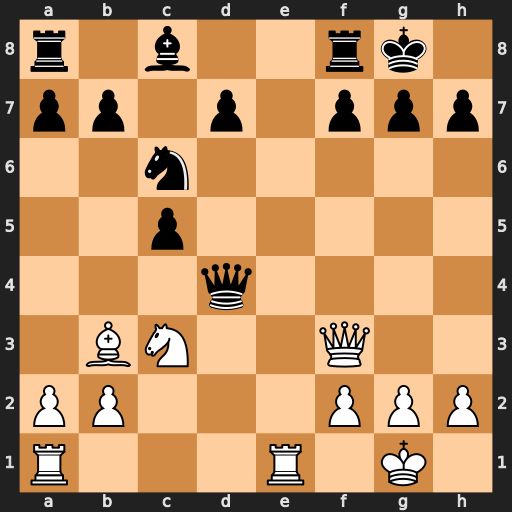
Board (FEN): r1b2rk1/pp1p1ppp/2n5/2p5/3q4/1BN2Q2/PP3PPP/R3R1K1
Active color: w
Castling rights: -
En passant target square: -
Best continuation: Qxf7+ Rxf7 Re8#